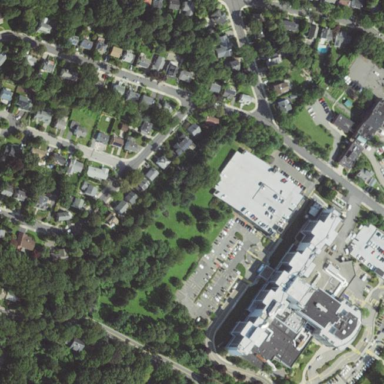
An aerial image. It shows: Hospital providing healthcare services.